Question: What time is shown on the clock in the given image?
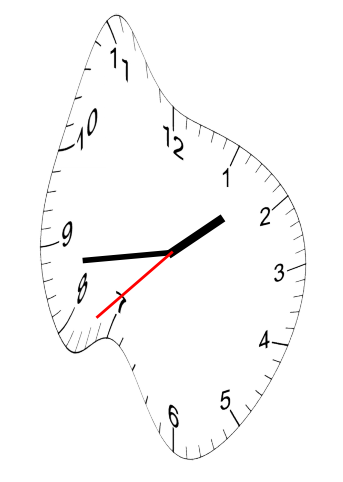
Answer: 01:43:38